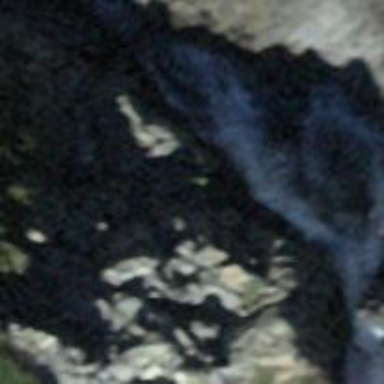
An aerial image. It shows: Beautiful waterfall in nature.